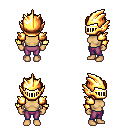
a pixel art fantasy rpg character, female body template, human, tanned skin, gold arm armor, magenta pants, blonde bedhead hairstyle, gold helm, four views (front, back, left, right), 2x2 character sprite sheet, small pixel art, hard edges, no anti-aliasing